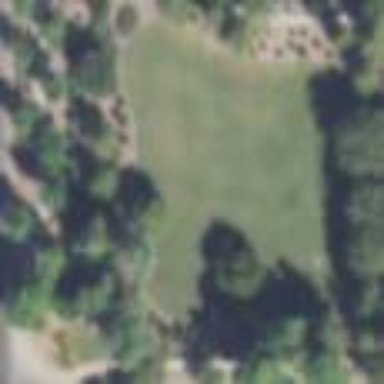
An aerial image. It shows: Park.